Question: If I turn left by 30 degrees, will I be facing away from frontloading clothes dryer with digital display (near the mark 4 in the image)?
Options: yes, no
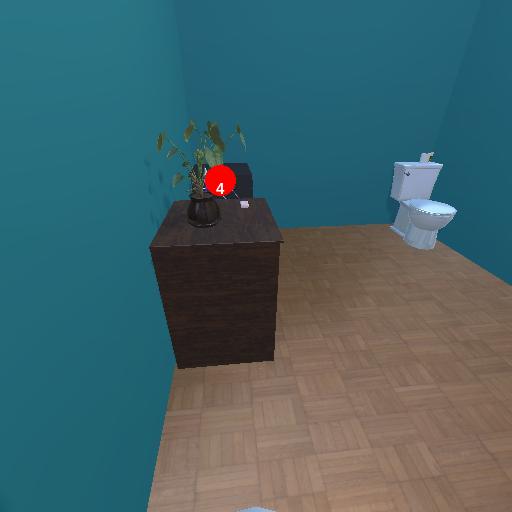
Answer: yes